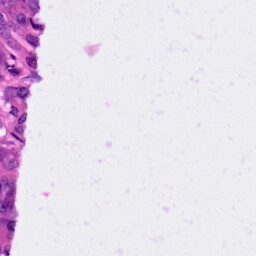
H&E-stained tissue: Pancreatic